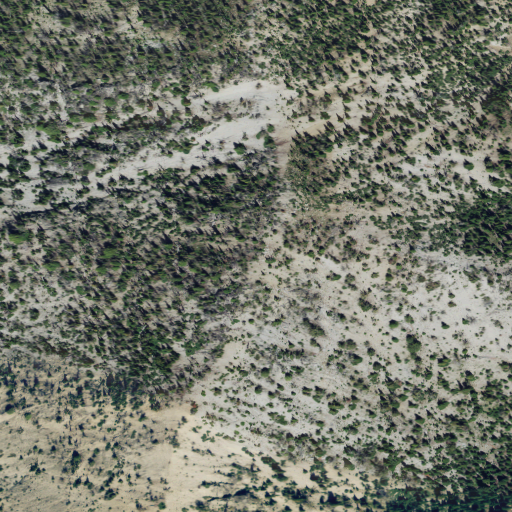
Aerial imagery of mountain in Oregon named Bonneville Mountain containing evergreen forest, barren land, grassland, and shrub